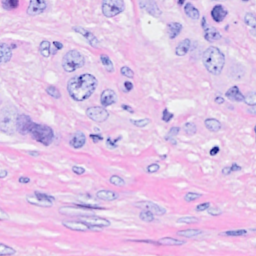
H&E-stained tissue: Breast